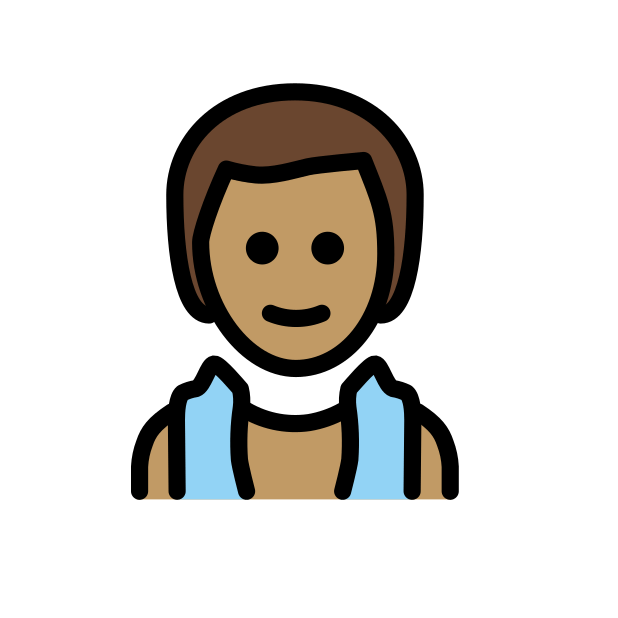
man in steamy room: medium skin tone